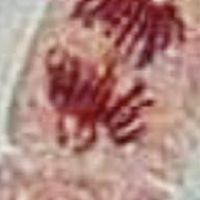
Label: anaphase